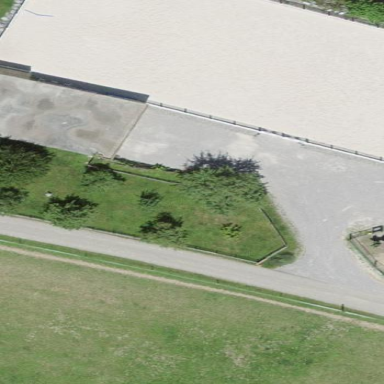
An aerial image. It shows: Equestrian pitch for leisure land sports.